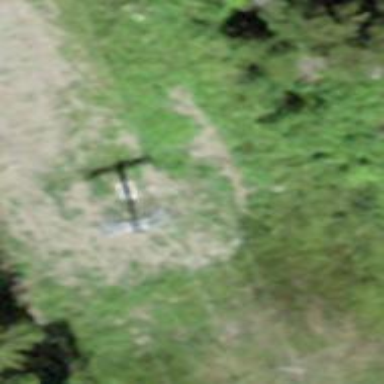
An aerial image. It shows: Pylon for aerialway.